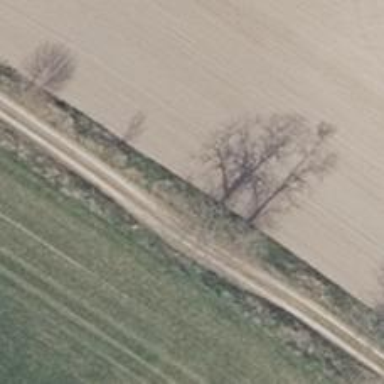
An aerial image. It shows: Deciduous broadleaved tree.